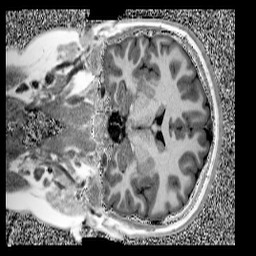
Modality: UNIT1
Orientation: coronal
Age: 12
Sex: female
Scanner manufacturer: siemens
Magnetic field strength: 3 T
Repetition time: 4 s
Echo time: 0.00303 s